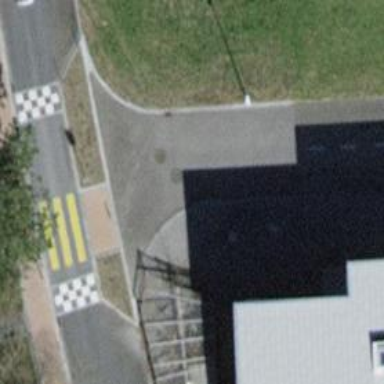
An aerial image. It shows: Cycle barrier.